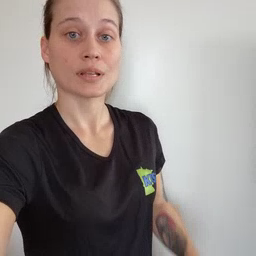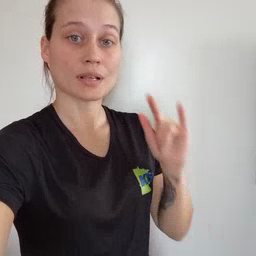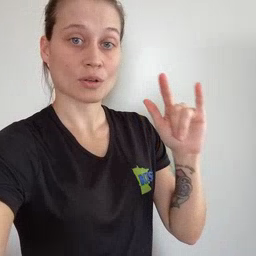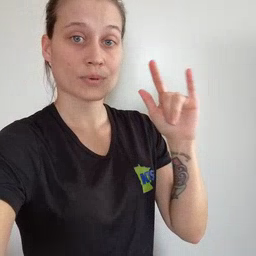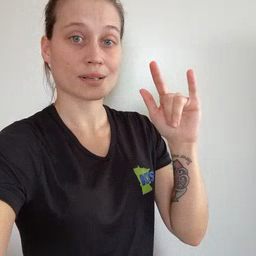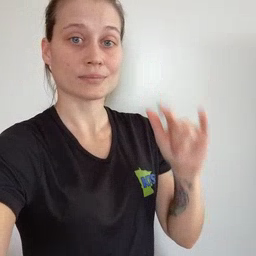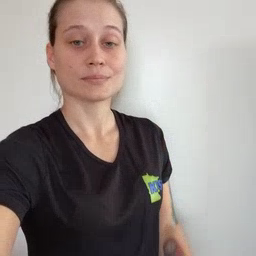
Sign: airplane